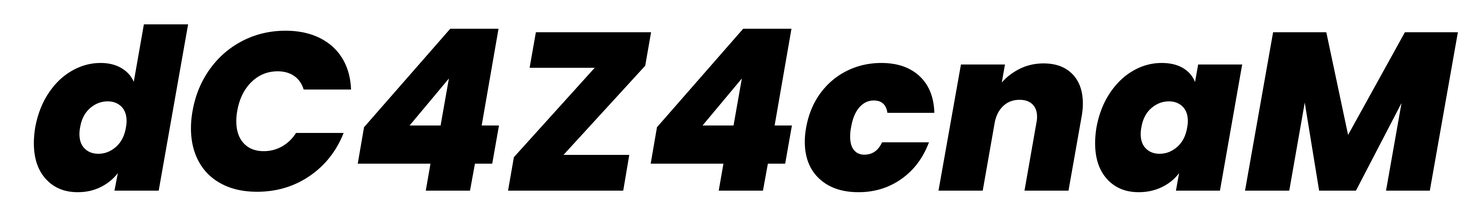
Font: Poppins-ExtraBoldItalic